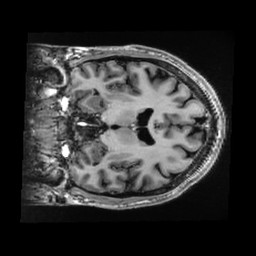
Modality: T1w
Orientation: coronal
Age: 30
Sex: male
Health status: healthy
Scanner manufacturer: ge
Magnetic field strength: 3 T
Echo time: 0.0052 s